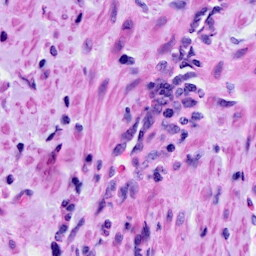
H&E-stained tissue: Cervix